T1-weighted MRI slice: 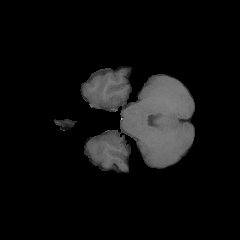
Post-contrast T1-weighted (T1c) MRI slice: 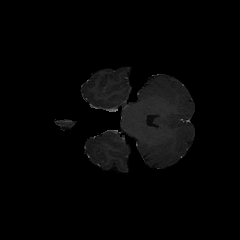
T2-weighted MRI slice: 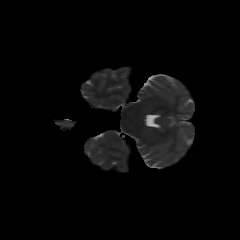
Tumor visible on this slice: no